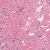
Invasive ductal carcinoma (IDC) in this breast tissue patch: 1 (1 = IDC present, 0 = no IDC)